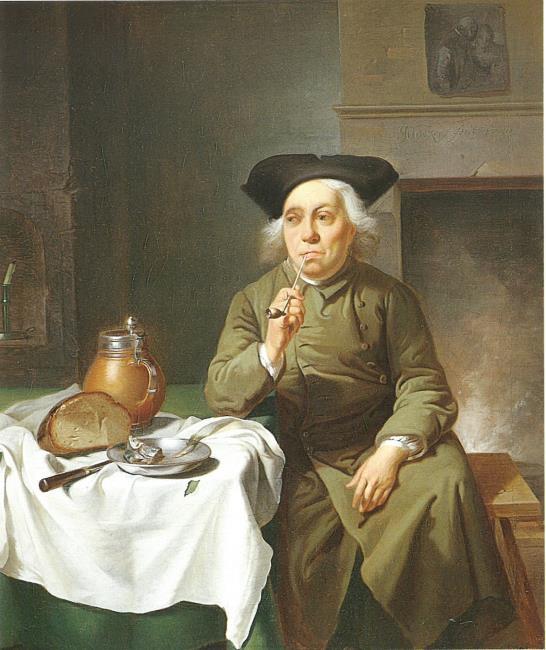
Title: Interior with a man seated before a table smoking a pipe
Artist: Justus Juncker
Earliest date: 1752
Latest date: 1752
Genre: painting
Iconography: Tobacco
Keywords: genre, interior view, man, sitting, cocked hat, grey/white hair, coat, smoking a pipe, set table, bread, ewer (vessel), plate (general, dish), fish (guide term), knife, print (depicted), mantelpiece, stoneware